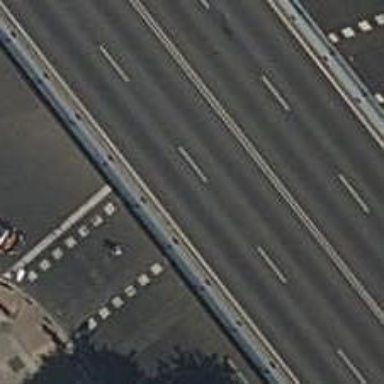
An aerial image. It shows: Footway with traffic signals at crossing.